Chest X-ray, AP view. Patient: 54 years old, sex F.
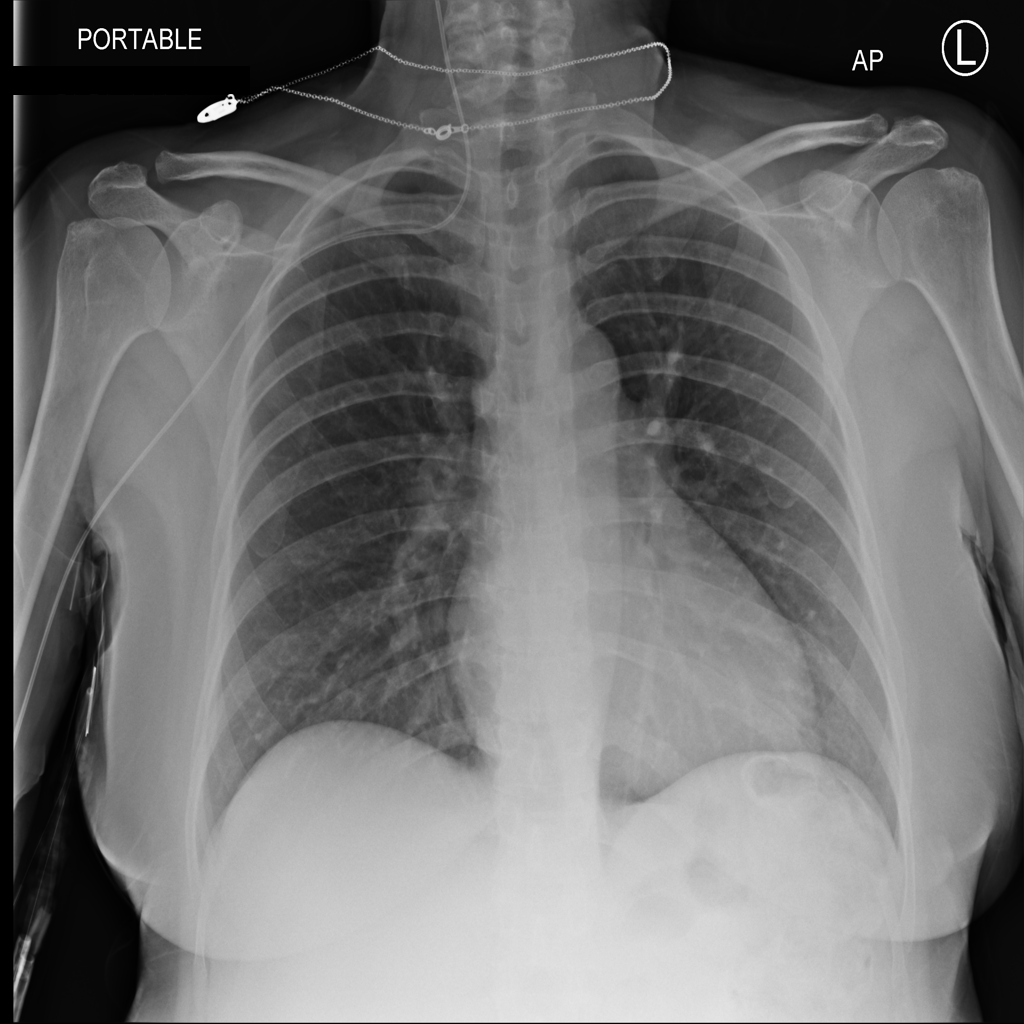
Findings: No Finding